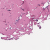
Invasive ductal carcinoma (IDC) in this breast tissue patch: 0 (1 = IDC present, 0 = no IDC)